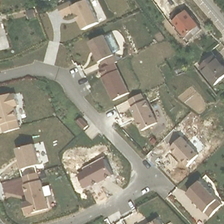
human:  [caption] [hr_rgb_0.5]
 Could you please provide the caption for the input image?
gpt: a few houses with orange roofs are located in these blocks with dusty air .

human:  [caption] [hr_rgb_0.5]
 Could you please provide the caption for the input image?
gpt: many buildings are near several roads .

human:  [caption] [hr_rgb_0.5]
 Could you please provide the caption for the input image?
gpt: a few houses with orange roofs are located in these blocks with dusty air .

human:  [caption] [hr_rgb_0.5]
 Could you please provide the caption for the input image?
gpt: many buildings are near several roads .

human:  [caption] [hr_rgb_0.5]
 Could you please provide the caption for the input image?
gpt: many buildings are near several roads .